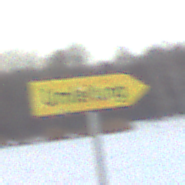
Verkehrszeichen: UmleitungswegweiserRechtsweisend
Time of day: SunriseSunset
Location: Outdoor (Nature)
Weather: PartlyCloudy
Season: NotSpecified
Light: Natural